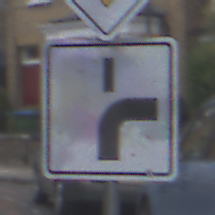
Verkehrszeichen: VerlaufVorfahrtsstrasse8
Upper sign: Vorfahrtsstrasse
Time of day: MorningAfternoon
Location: Outdoor (Urban)
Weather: Overcast
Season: NotSpecified
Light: Natural